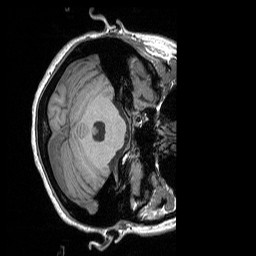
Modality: T1w
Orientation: axial
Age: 36
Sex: female
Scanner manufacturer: siemens
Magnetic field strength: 3 T
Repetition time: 1.9 s
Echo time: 0.00252 s